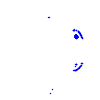
Particle: electron